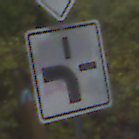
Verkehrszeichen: VerlaufVorfahrtsstrasse1
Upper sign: Vorfahrtsstrasse
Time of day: MorningAfternoon
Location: Outdoor (Urban)
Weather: PartlyCloudy
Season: NotSpecified
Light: Natural